This time-frequency spectrogram was computed from a rotor test-rig vibration snapshot; brighter regions carry more energy. Determine the machine's mechanical condition. Answer with exactly one of: normal, misalignment, unbalance, looseness.
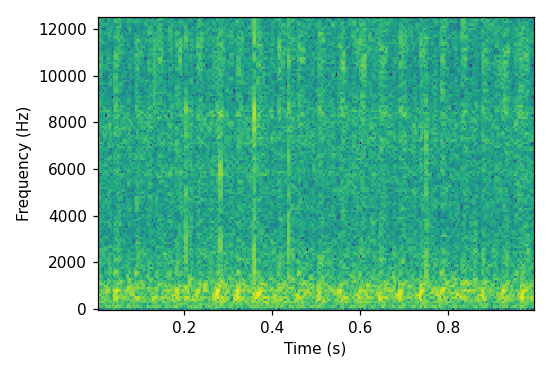
Answer: looseness